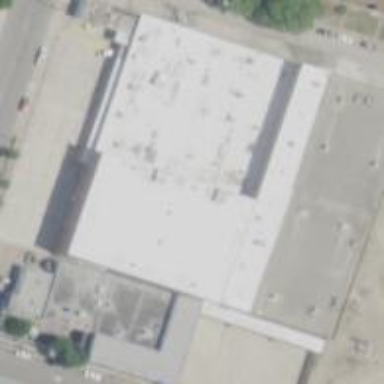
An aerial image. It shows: Industrial building.